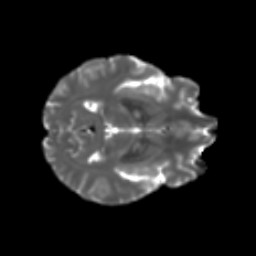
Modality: T2w
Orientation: axial
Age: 43
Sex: female
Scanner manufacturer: ge
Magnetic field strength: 3 T
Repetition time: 7.8 s
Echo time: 0.0606 s